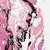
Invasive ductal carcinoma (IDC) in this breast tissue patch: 0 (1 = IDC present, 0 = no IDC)